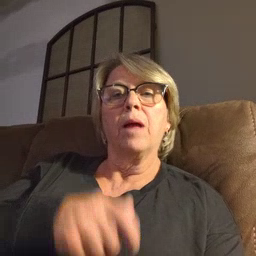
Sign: cereal